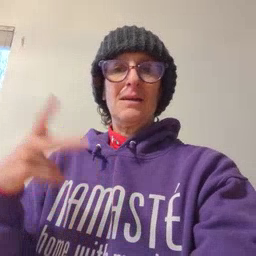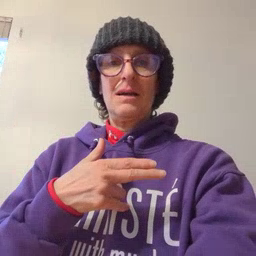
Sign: cut